Question: I have this example in R:
'''
mat2
## Bos_RM Bos_SM Jac_AGM Jac_RM
## t34340 22.67389 NA 14 19.60895
## t60337 18.00000 12.0 NA 19.60895
## t71357 22.67389 9.5 11 19.60895
bar = barplot2(t(mat2),
beside = TRUE,
col = c("red","green","blue","orange"),
# legend = colnames(mat2),
ylim = c(0, max(na.omit(mat2))+1),
ylab="-logpvalue",
#xaxt='n',
#xlab="",
)
box()
'''
Producing this figure:

I would like to produce this figure without these space (created by 'NA's).
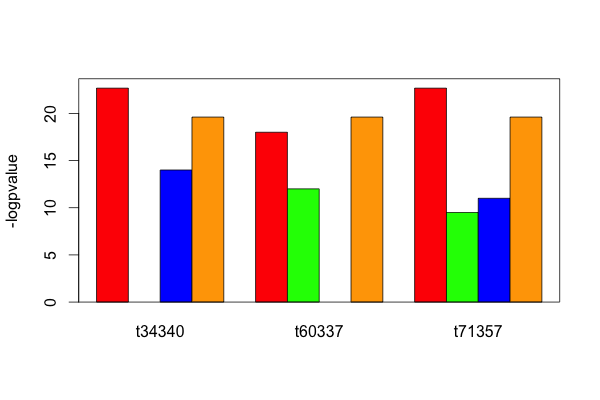
Answer: If you can use 'ggplot2', this will do it for you:
'''
mat2 <- read.table(textConnection("Bos_RM Bos_SM Jac_AGM Jac_RM
t34340 22.67389 NA 14 19.60895
t60337 18.00000 12.0 NA 19.60895
t71357 22.67389 9.5 11 19.60895"))
# convert transpose to data frame
dat <- data.frame(t(mat2))
dat$b <- rownames(dat)
rownames(dat) <- NULL
# melt the data for ggplot2 plot
q <- melt(dat)
# plot only the bars that aren't NA
gg <- ggplot(na.omit(q), aes(x=variable, y=value, group=b))
gg <- gg + geom_bar(stat="identity", aes(fill=b), position="dodge")
gg <- gg + labs(x="", y="-logpvalue", title="")
gg
'''
Change 'b' to whatever makes sense for the plot.